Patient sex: M
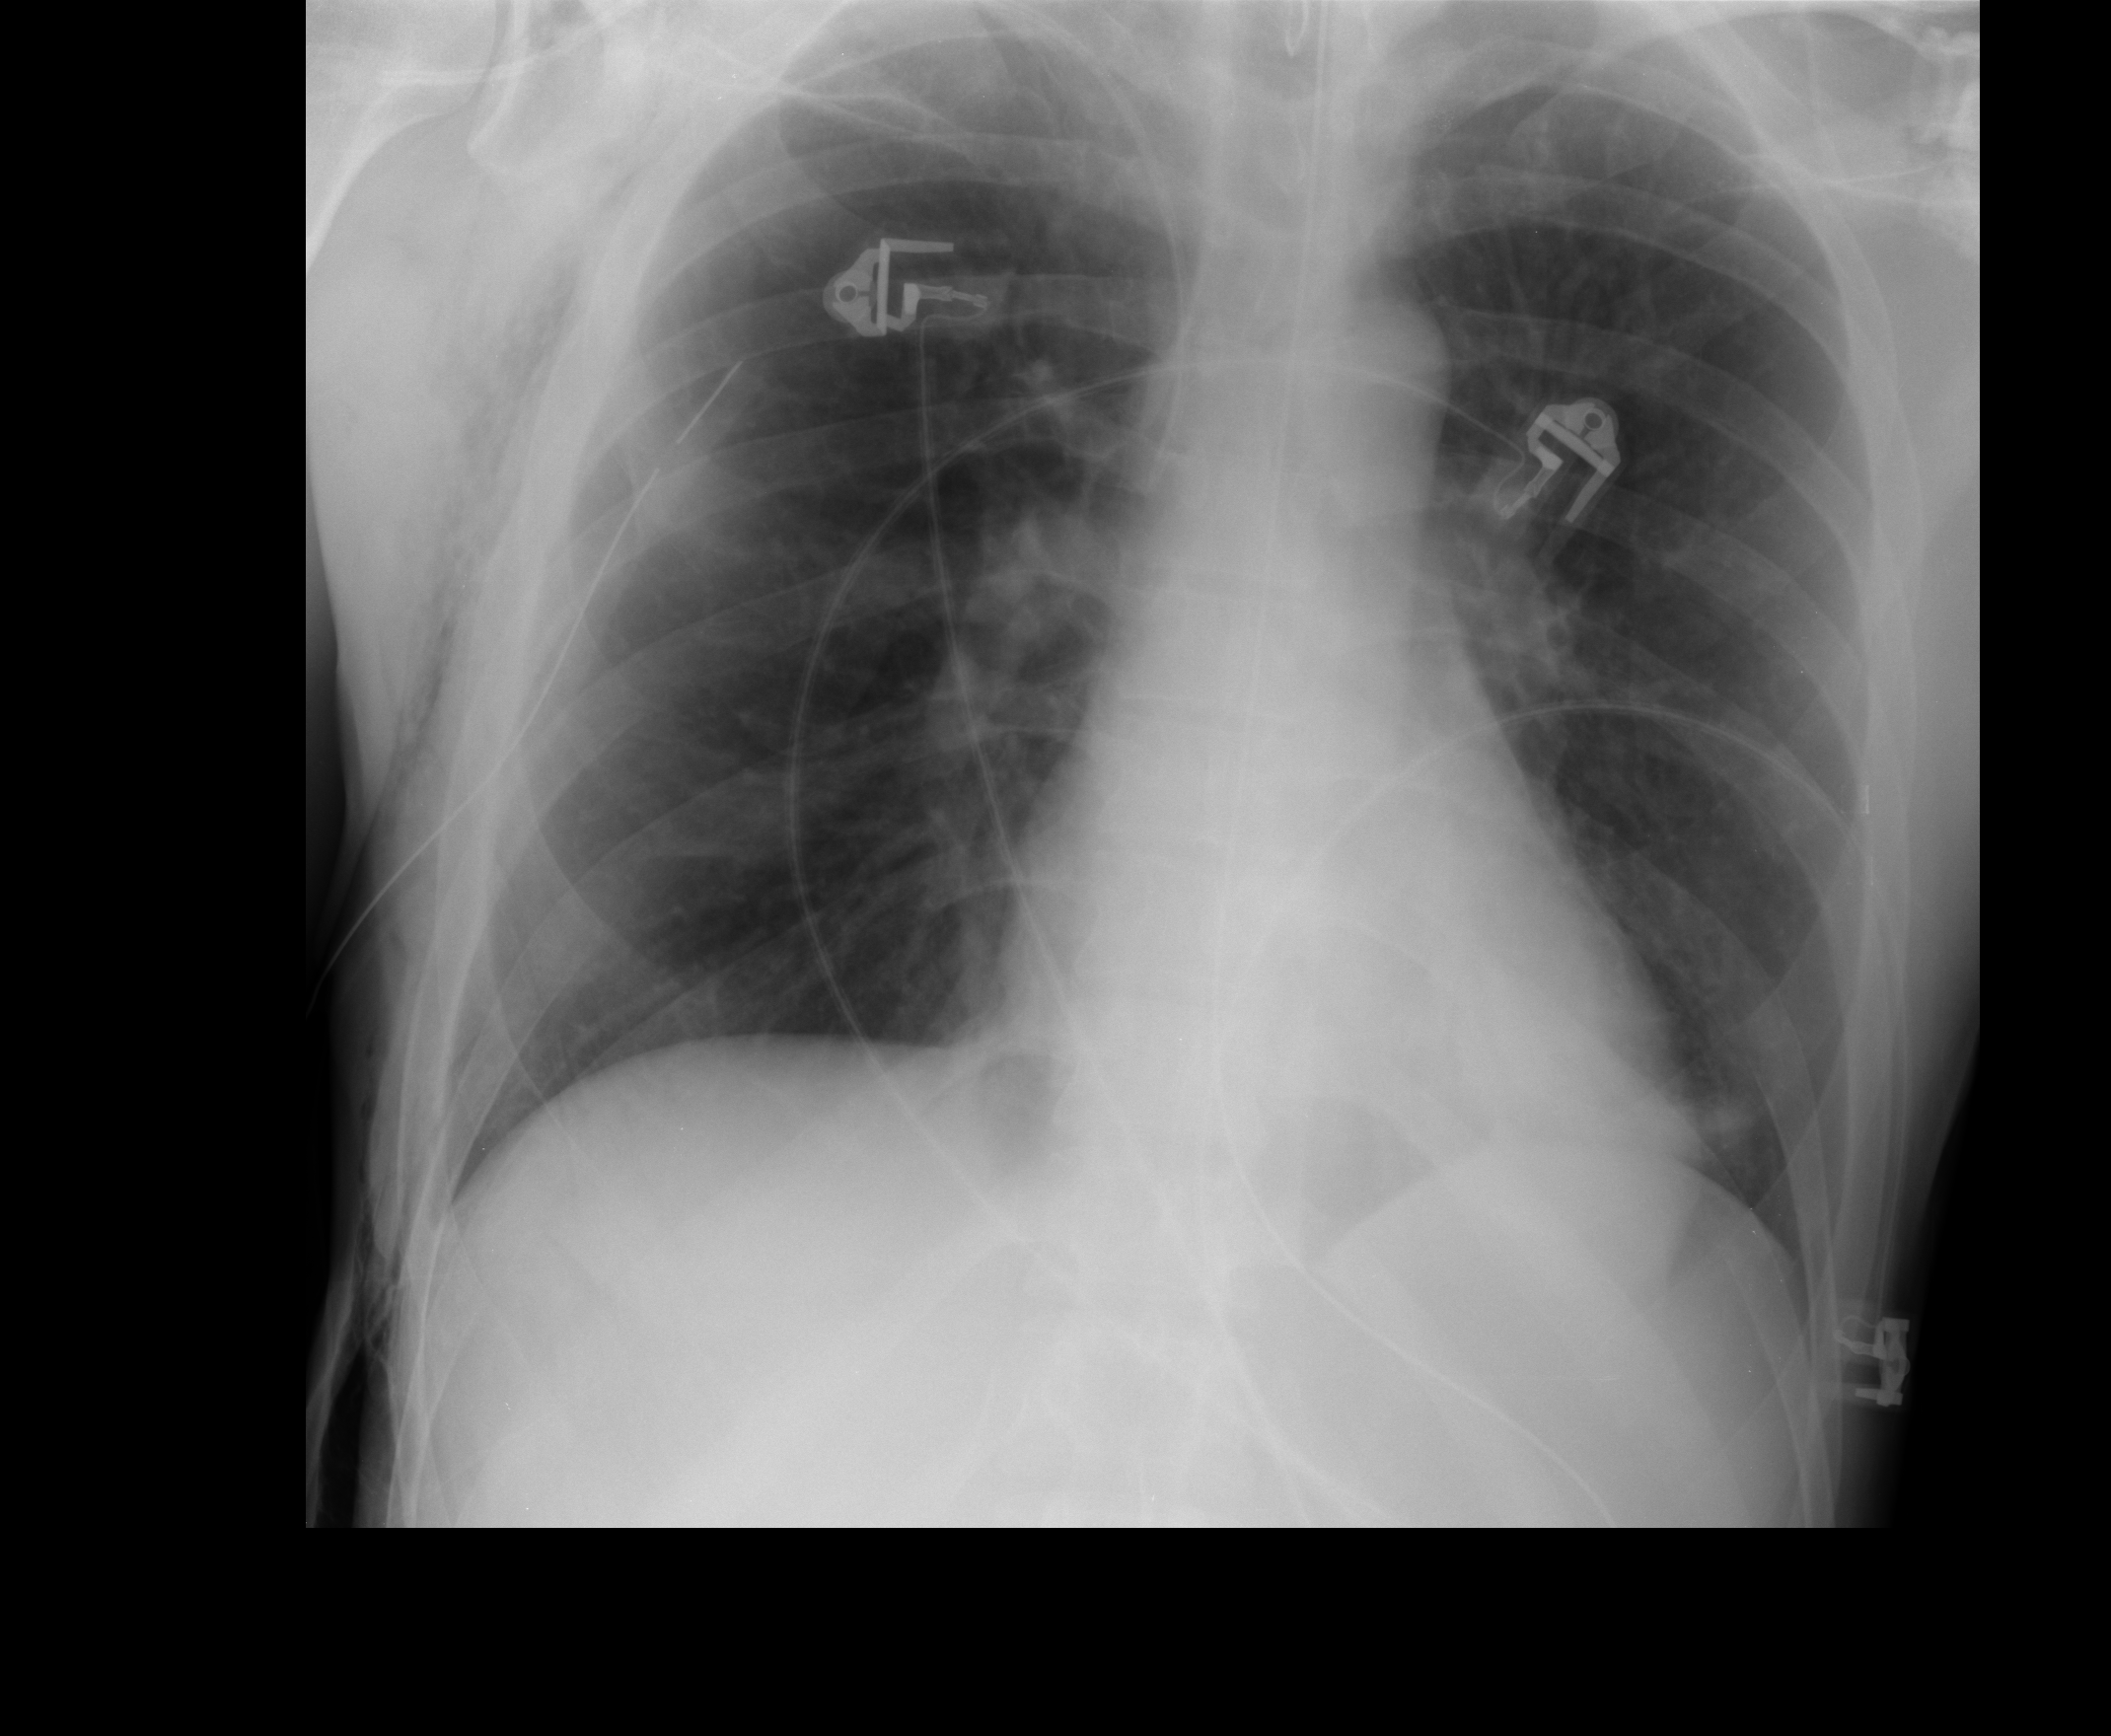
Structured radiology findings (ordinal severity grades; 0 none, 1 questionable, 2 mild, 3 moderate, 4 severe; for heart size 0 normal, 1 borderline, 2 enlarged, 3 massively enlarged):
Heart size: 0
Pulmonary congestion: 0
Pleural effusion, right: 0
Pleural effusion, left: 0
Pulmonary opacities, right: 0
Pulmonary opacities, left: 0
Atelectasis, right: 0
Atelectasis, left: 2